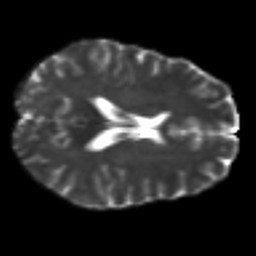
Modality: T2w
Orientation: axial
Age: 23
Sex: female
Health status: ill
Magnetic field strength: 3 T
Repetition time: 8.4 s
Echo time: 0.0926 s